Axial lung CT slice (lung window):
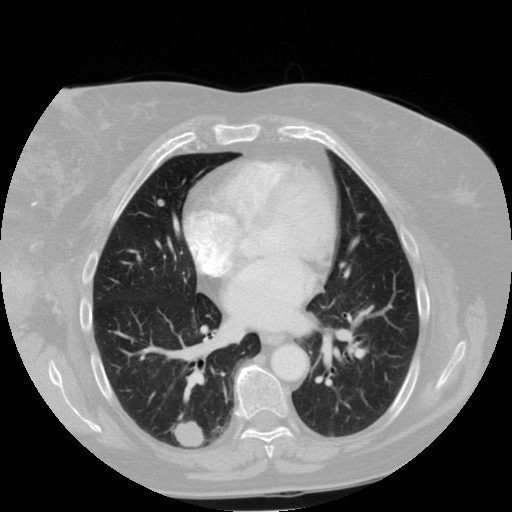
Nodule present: yes
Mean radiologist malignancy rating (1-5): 3.75